Question: I have a database and it contains four tables (for the sake of security I gave them character names) named Huey, Dewey, Lewey and UncleDonald and I would like to have the primary keys of the tables Huey, Dewey and Lewey to show up as foreign keys in the table UncleDonald. I have already linked them via phpMyAdmin and they are linked together with CASCADE set for Delete and Update (see pic below)

After working that out in phpMyAdmin I started a small PHP script in an HTML page to input the data of Huey, Dewey and Lewey into their respective databases. The code (excluding connection information) is as follows:
'''
<!DOCTYPE html PUBLIC "-//W3C//DTD XHTML 1.0 Transitional//EN" "http://www.w3.org/TR/xhtml1/DTD/xhtml1-transitional.dtd">
<html xmlns="http://www.w3.org/1999/xhtml">
<meta http-equiv="Content-Type" content="text/html; charset=ISO-8859-1" />
<head>
<title>The DuckSpeak Text</title>
</head>
<body>
<?php
//Let's see whether the form is submitted
if (isset ($_POST['submit'])) {
$con=mysqli_connect("xxxxxxxxxx","xxxxx","xxxxxx","xxxxxxxxxxxx");
// Check connection
if (mysqli_connect_errno())
{
echo "Failed to connect to MySQL: " . mysqli_connect_error();
}
$query= "INSERT INTO dewey (lot_id, deweysays) VALUES (0, '{$_POST['deweyspeak']}');
INSERT INTO huey (cust_id, hueysays) VALUES (0, '{$_POST['hueyspeak']}');
INSERT INTO lewey (personal_id, leweysays) VALUES (0, '{$_POST['leweyspeak']}')";
// Execute multi query
if (mysqli_multi_query($con,$query)){
print '<p> The Ducks Have Spoken.</p>';
} else {
die ('<p>Could not add entry because:<b>' . mysqli_error() . '</b>.</p><p>The query being run was: ' . $query . '</p>');
}
}
mysqli_close($con);
?>
<form action="index.php" method="post">
<div>
<fieldset>
<legend> The Ducks Have Their Say</legend>
<div>
<div><label>Dewey Says</label></div>
<div><textarea name="deweyspeak"></textarea></div>
</div>
<div>
<div><label>Huey Says</label></div>
<div><textarea name="hueyspeak"></textarea></div>
</div>
<div>
<div><label>Lewey Says</label></div>
<div><textarea name="leweyspeak"></textarea></div>
</div>
</fieldset>
<input type="submit" name="submit" value="Let Them Talk!"/>
<input type="reset" name="reset" value="Reset & Rewind"/>
</div>
</form>
</body>
</html>
'''
So my question is is I realize they can not be auto generated into the foreign keys but I'm stumped as to how to do it properly.
Would it have to be a new query in the script?
Would I have to use the mysql_last_id function or a Trigger?
I've heard of several techniques using triggers in the database itself but would like to keep this on the code side if possible.
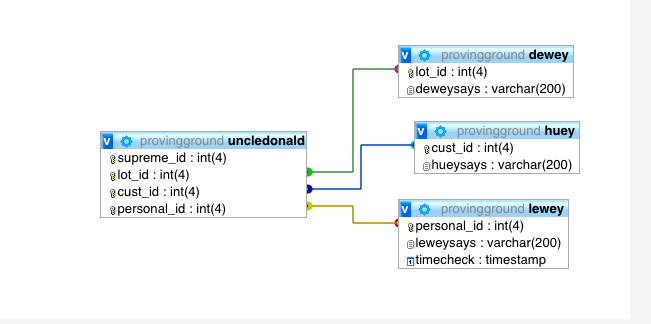
Answer: You can't use multi_query for this. You insert each of the nephew records in turn, and get its associated auto_increment value, e.g.
'''
.. insert huey ...
$huey_id = mysqli_last_insert_id();
... isnert duey
$dewey_id = mysqli_last_insert_id();
... insert lewey ...
$lewey_id = mysqli_last_insert_id();
INSERT INTO uncle (huey, duey, lewel) VALUES ($huey_id, $dewey_id, $lewey_id);
'''
You couldn't use multi_insert, as you would lose two of the inserted ID values - insert_id() will only report on the insert performed by a connection. it doesn't return a list of all the ids generated by all previous inserts.
And note that your code is vulnerable to <URL>.